Field crop: maize
Growth stage: 2
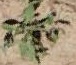
Species: atriplex